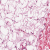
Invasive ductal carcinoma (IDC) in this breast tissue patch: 0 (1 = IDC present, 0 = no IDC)